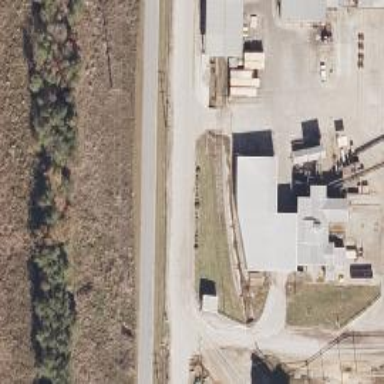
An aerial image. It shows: Rail spur service.